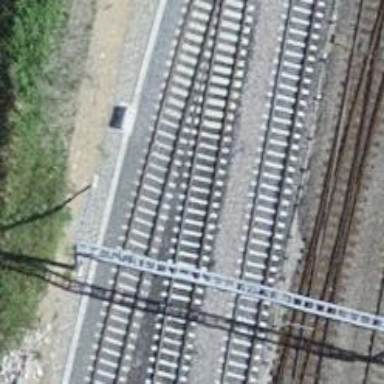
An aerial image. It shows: Single-track electrified railway siding with contact line for service.